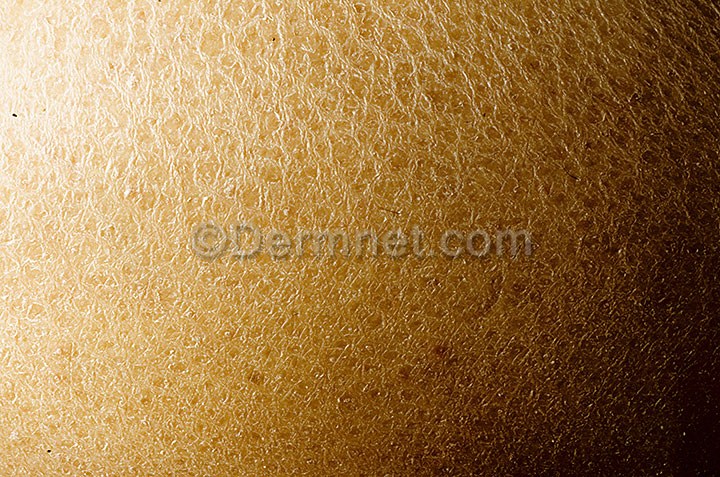
Disease: Atopic Dermatitis Photos